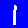
Digit: 1